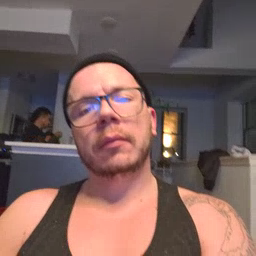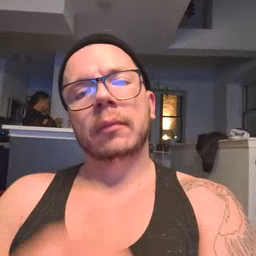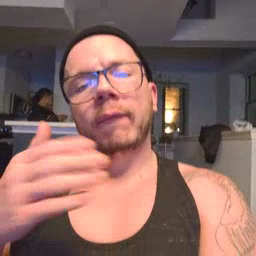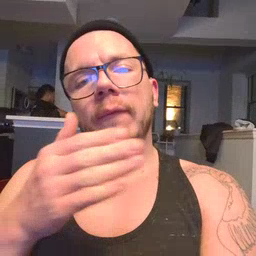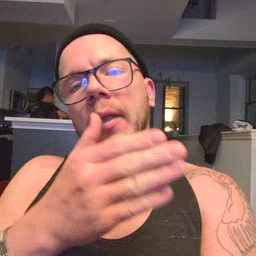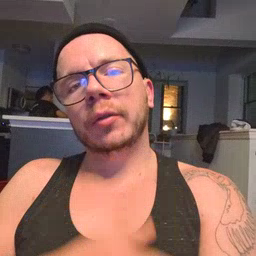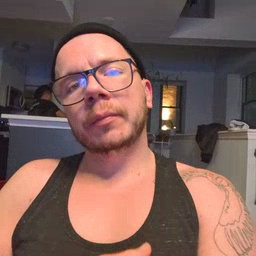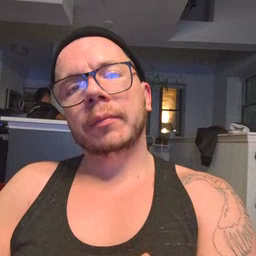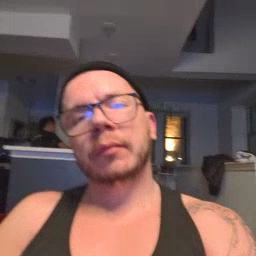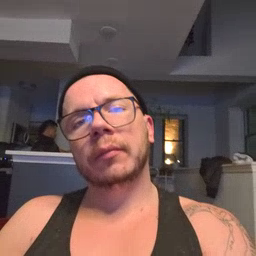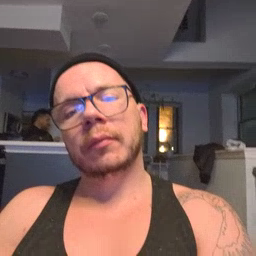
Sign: fish